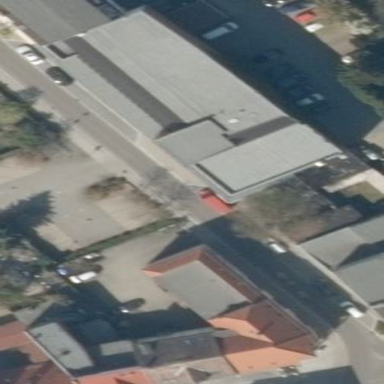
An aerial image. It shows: Cinema building.